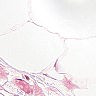
Metastatic tissue present: no